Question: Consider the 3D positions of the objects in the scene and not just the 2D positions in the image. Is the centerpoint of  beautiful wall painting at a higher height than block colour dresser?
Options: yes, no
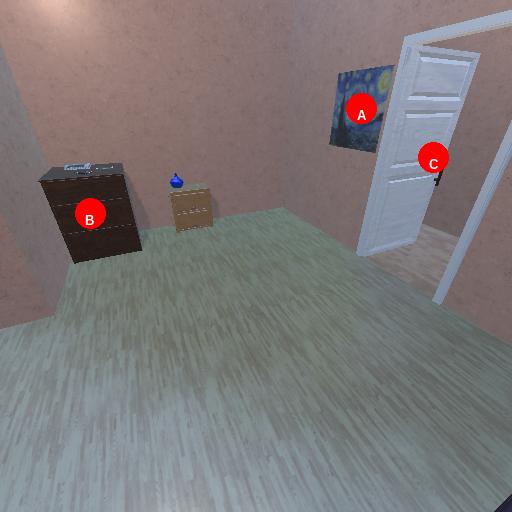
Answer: yes